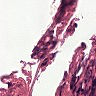
Metastatic tissue present: no